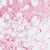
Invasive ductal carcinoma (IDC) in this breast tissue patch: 0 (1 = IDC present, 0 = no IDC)